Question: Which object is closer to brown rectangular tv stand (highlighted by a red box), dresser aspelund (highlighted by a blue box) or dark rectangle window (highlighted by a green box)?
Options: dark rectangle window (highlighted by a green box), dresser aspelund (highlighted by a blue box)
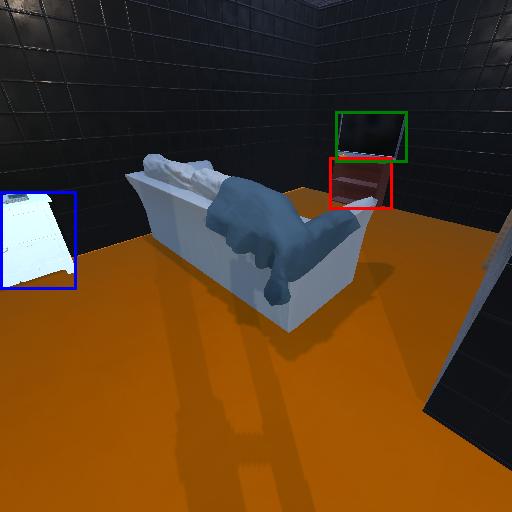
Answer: dark rectangle window (highlighted by a green box)